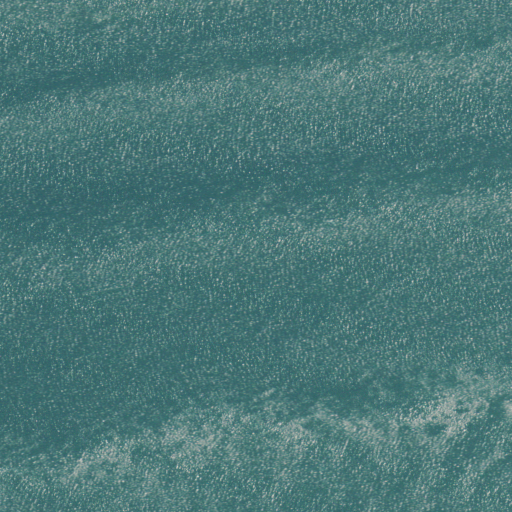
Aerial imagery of bar in Oregon named Upper Sands containing only open water